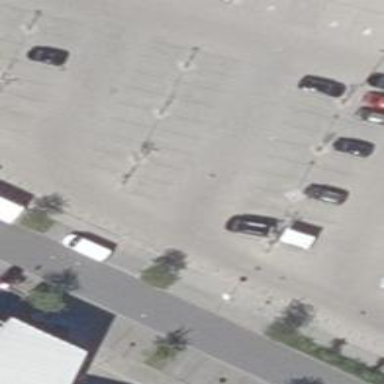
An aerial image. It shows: Parking aisle designated as service road.